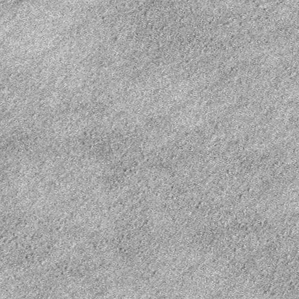
Label: frost